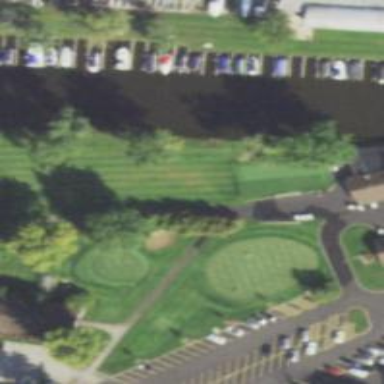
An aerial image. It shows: Service road used as golf cart path.